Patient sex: F
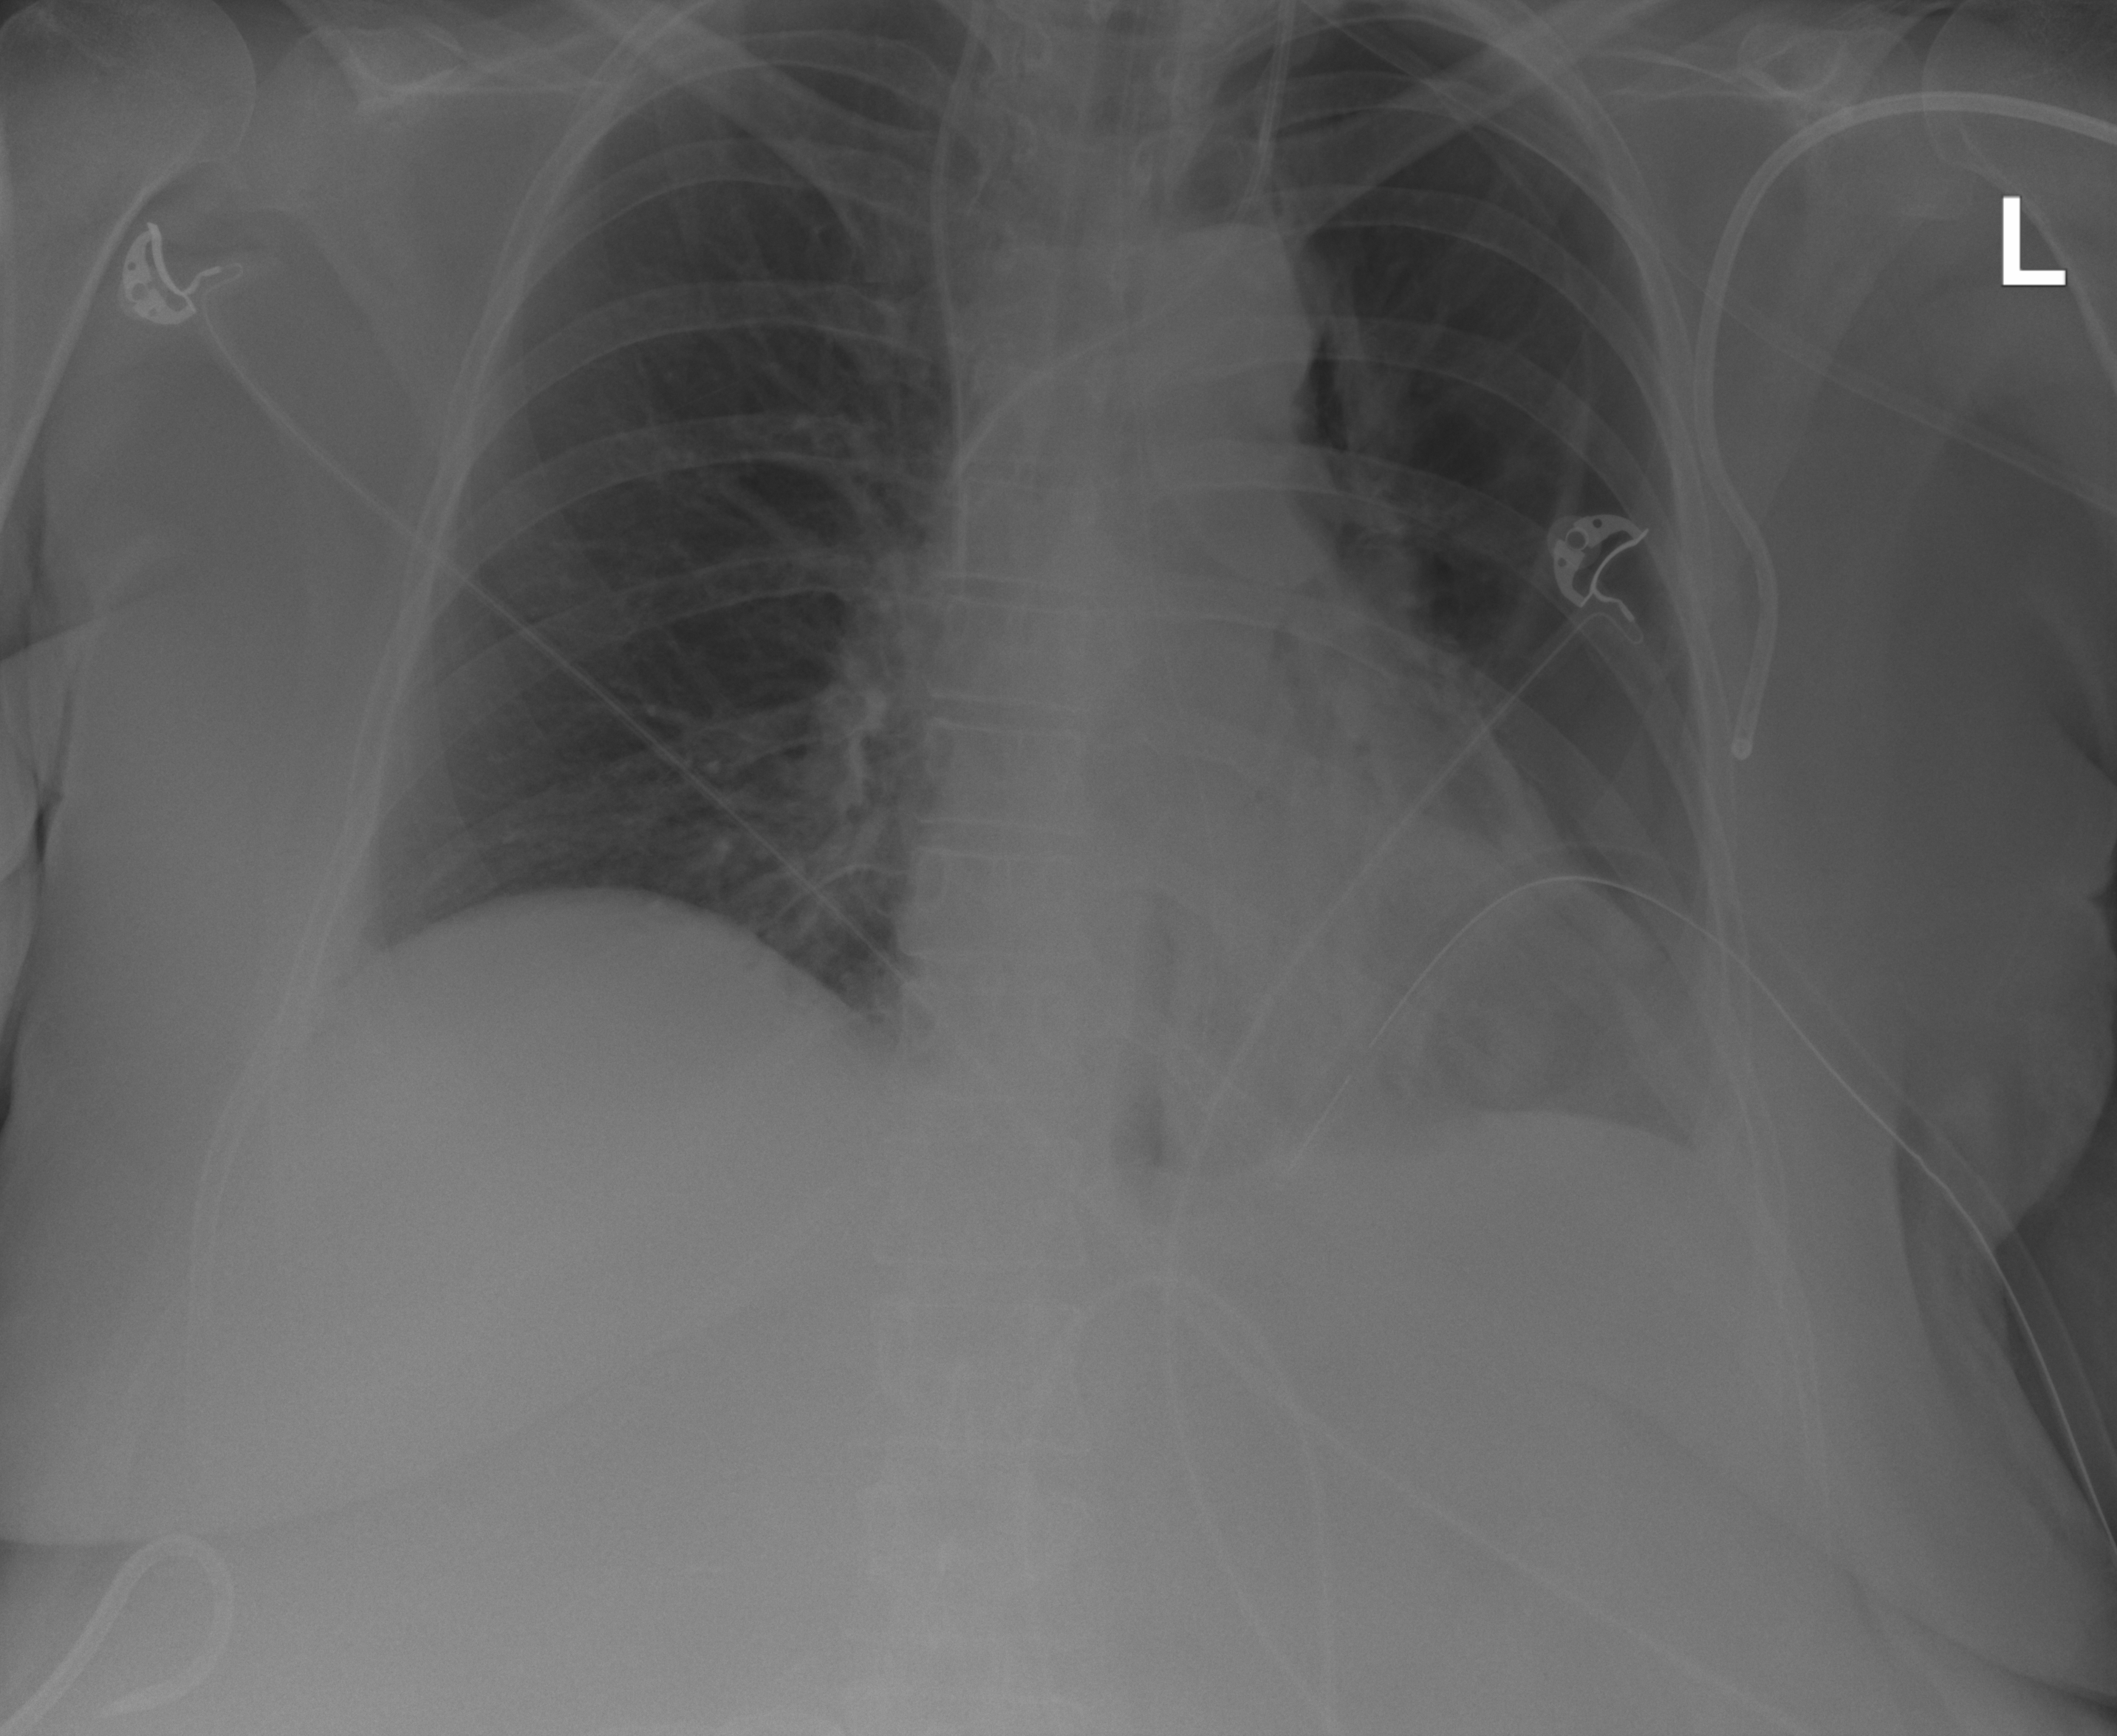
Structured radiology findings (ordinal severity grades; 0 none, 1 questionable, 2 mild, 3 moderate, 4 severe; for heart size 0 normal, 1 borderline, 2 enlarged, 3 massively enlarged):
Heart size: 0
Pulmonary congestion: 0
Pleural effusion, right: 0
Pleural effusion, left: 2
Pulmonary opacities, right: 0
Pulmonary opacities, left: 0
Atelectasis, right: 0
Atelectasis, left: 2